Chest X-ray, PA view. Patient: 21 years old, sex M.
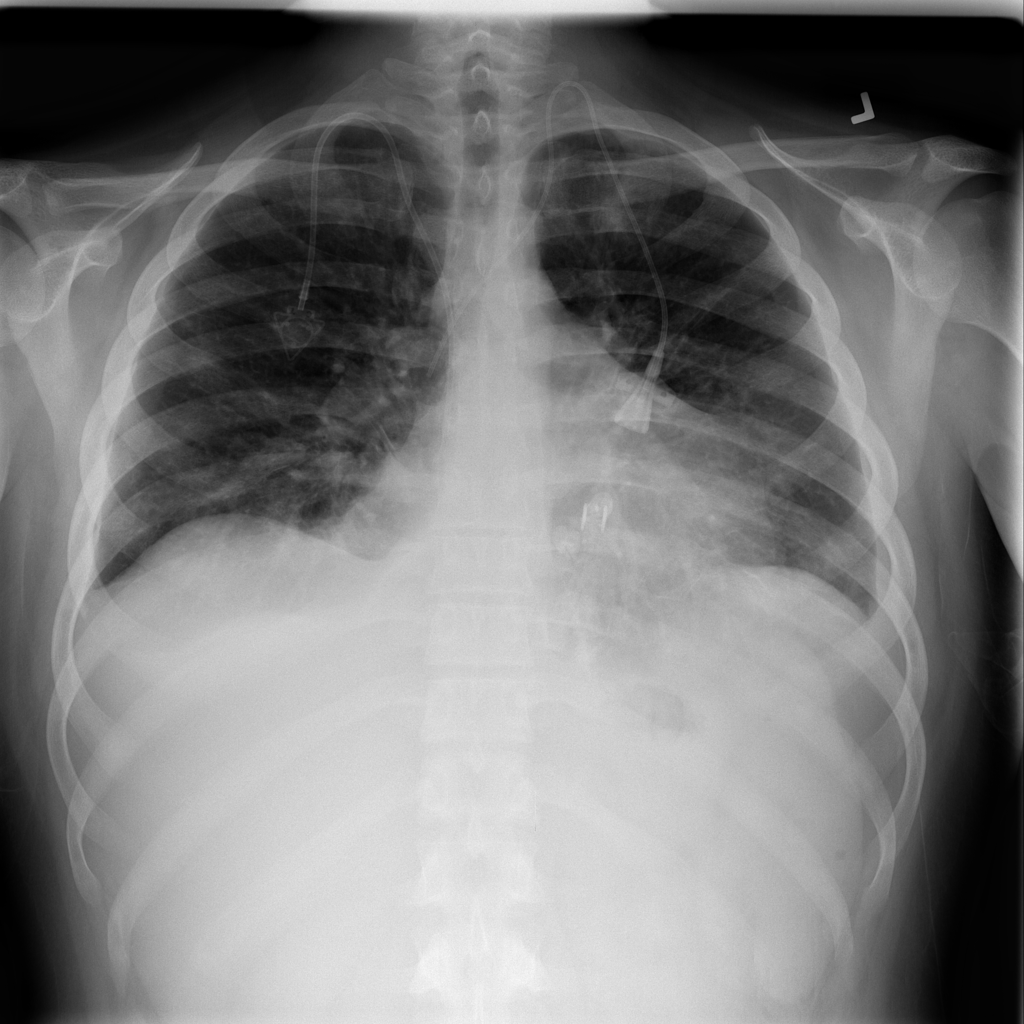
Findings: Nodule